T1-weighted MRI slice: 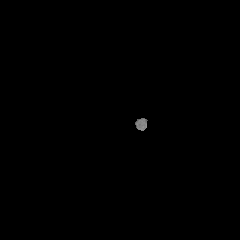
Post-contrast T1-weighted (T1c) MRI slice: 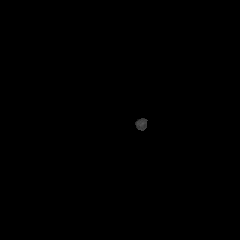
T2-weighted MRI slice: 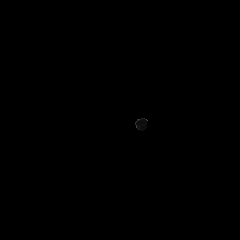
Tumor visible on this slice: no